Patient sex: F
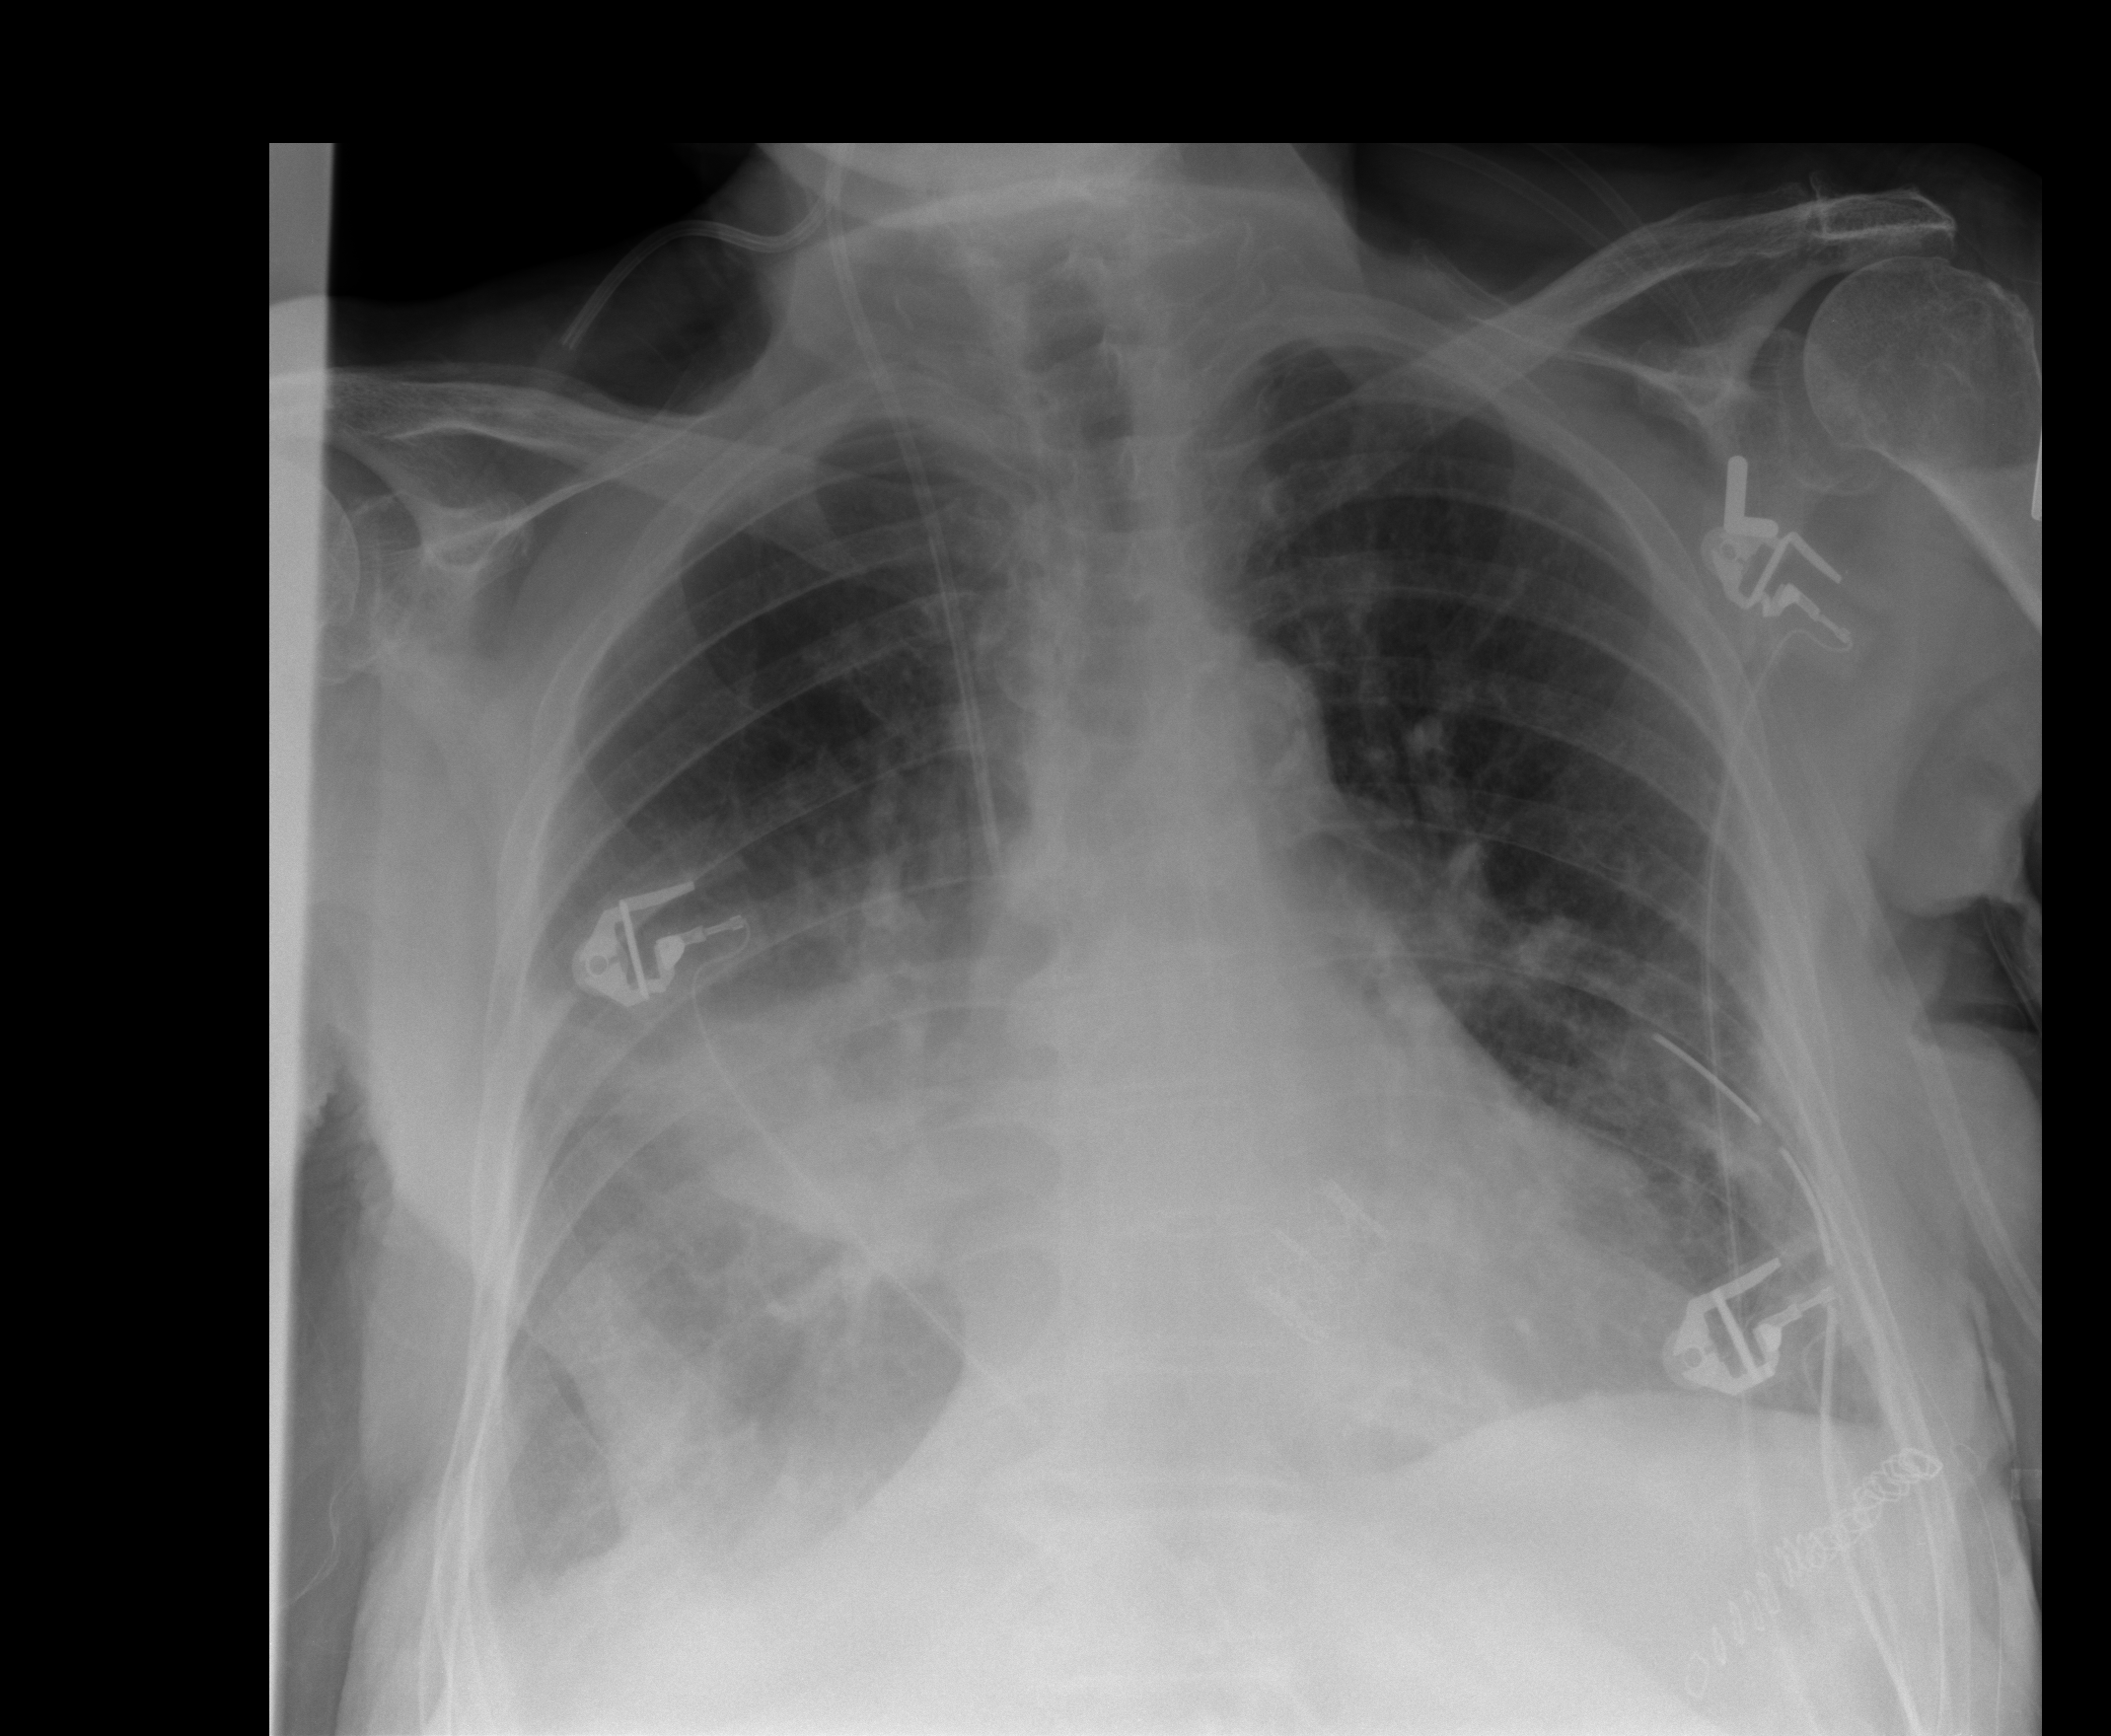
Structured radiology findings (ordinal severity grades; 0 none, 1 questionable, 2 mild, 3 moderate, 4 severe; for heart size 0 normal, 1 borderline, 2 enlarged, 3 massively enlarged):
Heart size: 1
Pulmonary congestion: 2
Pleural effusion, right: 2
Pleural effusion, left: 0
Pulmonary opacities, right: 0
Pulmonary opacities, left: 0
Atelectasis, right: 3
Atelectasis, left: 2